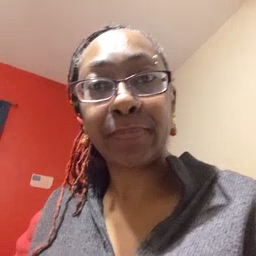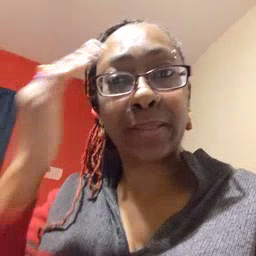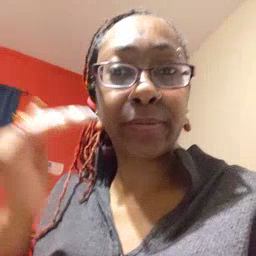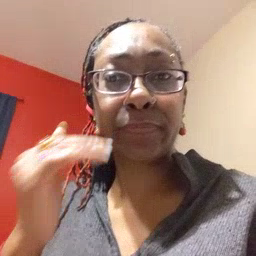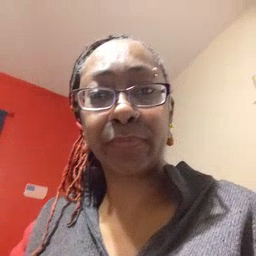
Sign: head